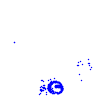
Particle: proton